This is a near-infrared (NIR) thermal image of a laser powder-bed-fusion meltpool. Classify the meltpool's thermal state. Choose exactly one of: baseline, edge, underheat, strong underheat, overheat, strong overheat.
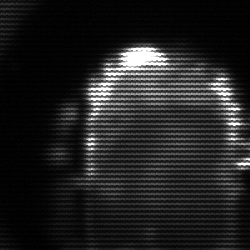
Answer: baseline